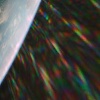
Label: sunburn